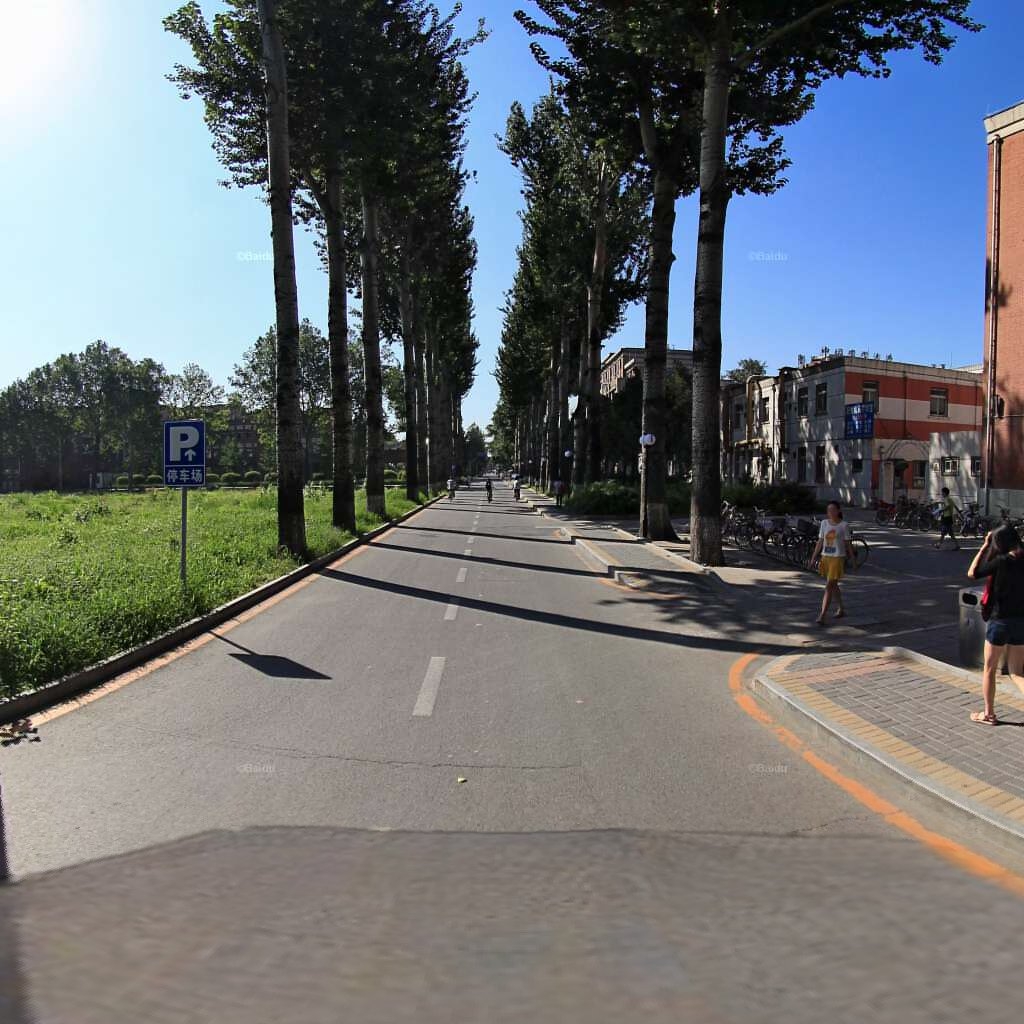
Region: Haidian
Road damage annotations: transverse crack, transverse crack